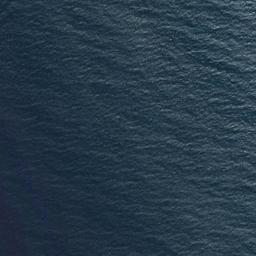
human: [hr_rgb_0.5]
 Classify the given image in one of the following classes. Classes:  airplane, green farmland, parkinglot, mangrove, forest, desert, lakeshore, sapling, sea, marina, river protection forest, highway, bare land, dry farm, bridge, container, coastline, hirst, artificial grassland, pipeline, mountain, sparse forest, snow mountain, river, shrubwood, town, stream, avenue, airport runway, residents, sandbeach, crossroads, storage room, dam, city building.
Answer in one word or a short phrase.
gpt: sea